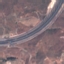
Land use / land cover class: Highway